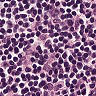
Metastatic tissue present: no